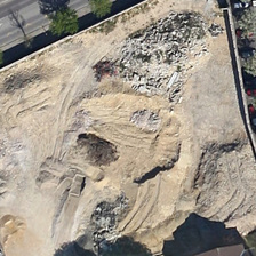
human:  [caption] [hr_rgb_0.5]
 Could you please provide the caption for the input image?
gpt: A bare land surrounded by trees along tree-lined paths.

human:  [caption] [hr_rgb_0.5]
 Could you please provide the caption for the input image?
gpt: The bare land was surrounded by trees.

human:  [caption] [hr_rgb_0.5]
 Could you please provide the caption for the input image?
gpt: there are many car mark on bare land .

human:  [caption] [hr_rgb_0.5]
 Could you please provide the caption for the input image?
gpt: There are many roads around the bare land.

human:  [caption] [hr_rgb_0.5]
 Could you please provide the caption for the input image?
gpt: There are many streets around the bare land.